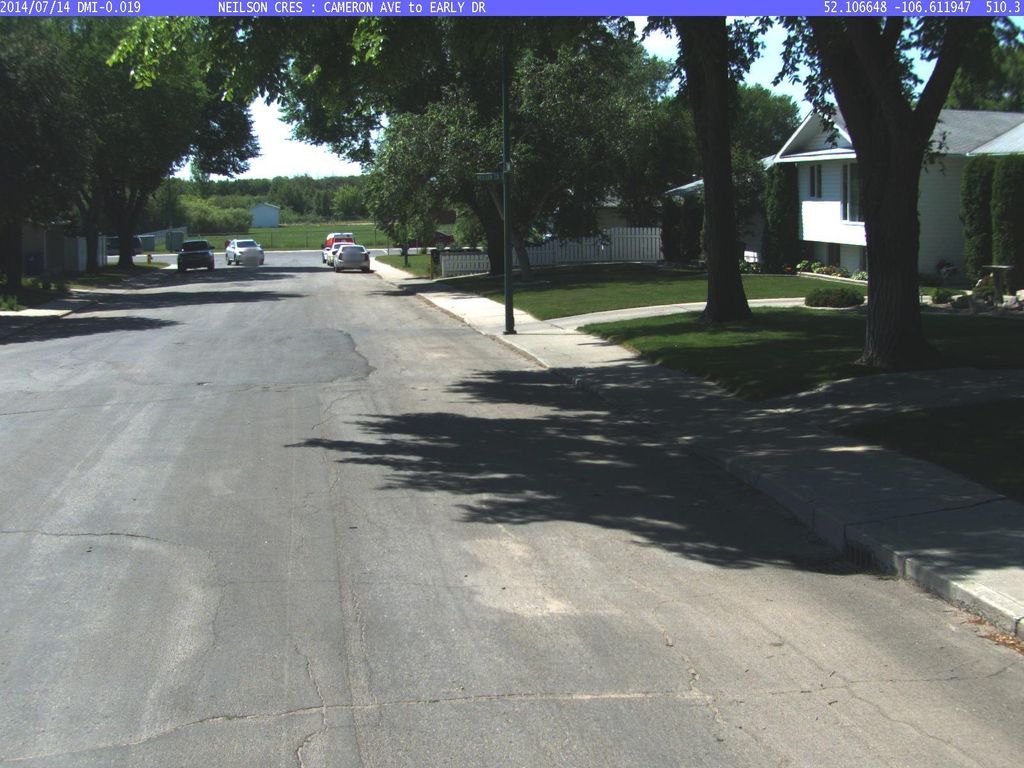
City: saskatoon